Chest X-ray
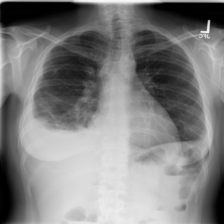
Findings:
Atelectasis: positive
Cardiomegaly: negative
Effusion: positive
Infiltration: positive
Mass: positive
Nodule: negative
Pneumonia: negative
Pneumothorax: negative
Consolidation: positive
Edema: negative
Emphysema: negative
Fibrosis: positive
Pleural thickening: positive
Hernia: negative